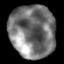
Tissue: lung
Cell type: Epithelial cells
Senescence score: 0.2176
Nuclear area (px): 2364
Mean DAPI intensity: 118.41